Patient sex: M
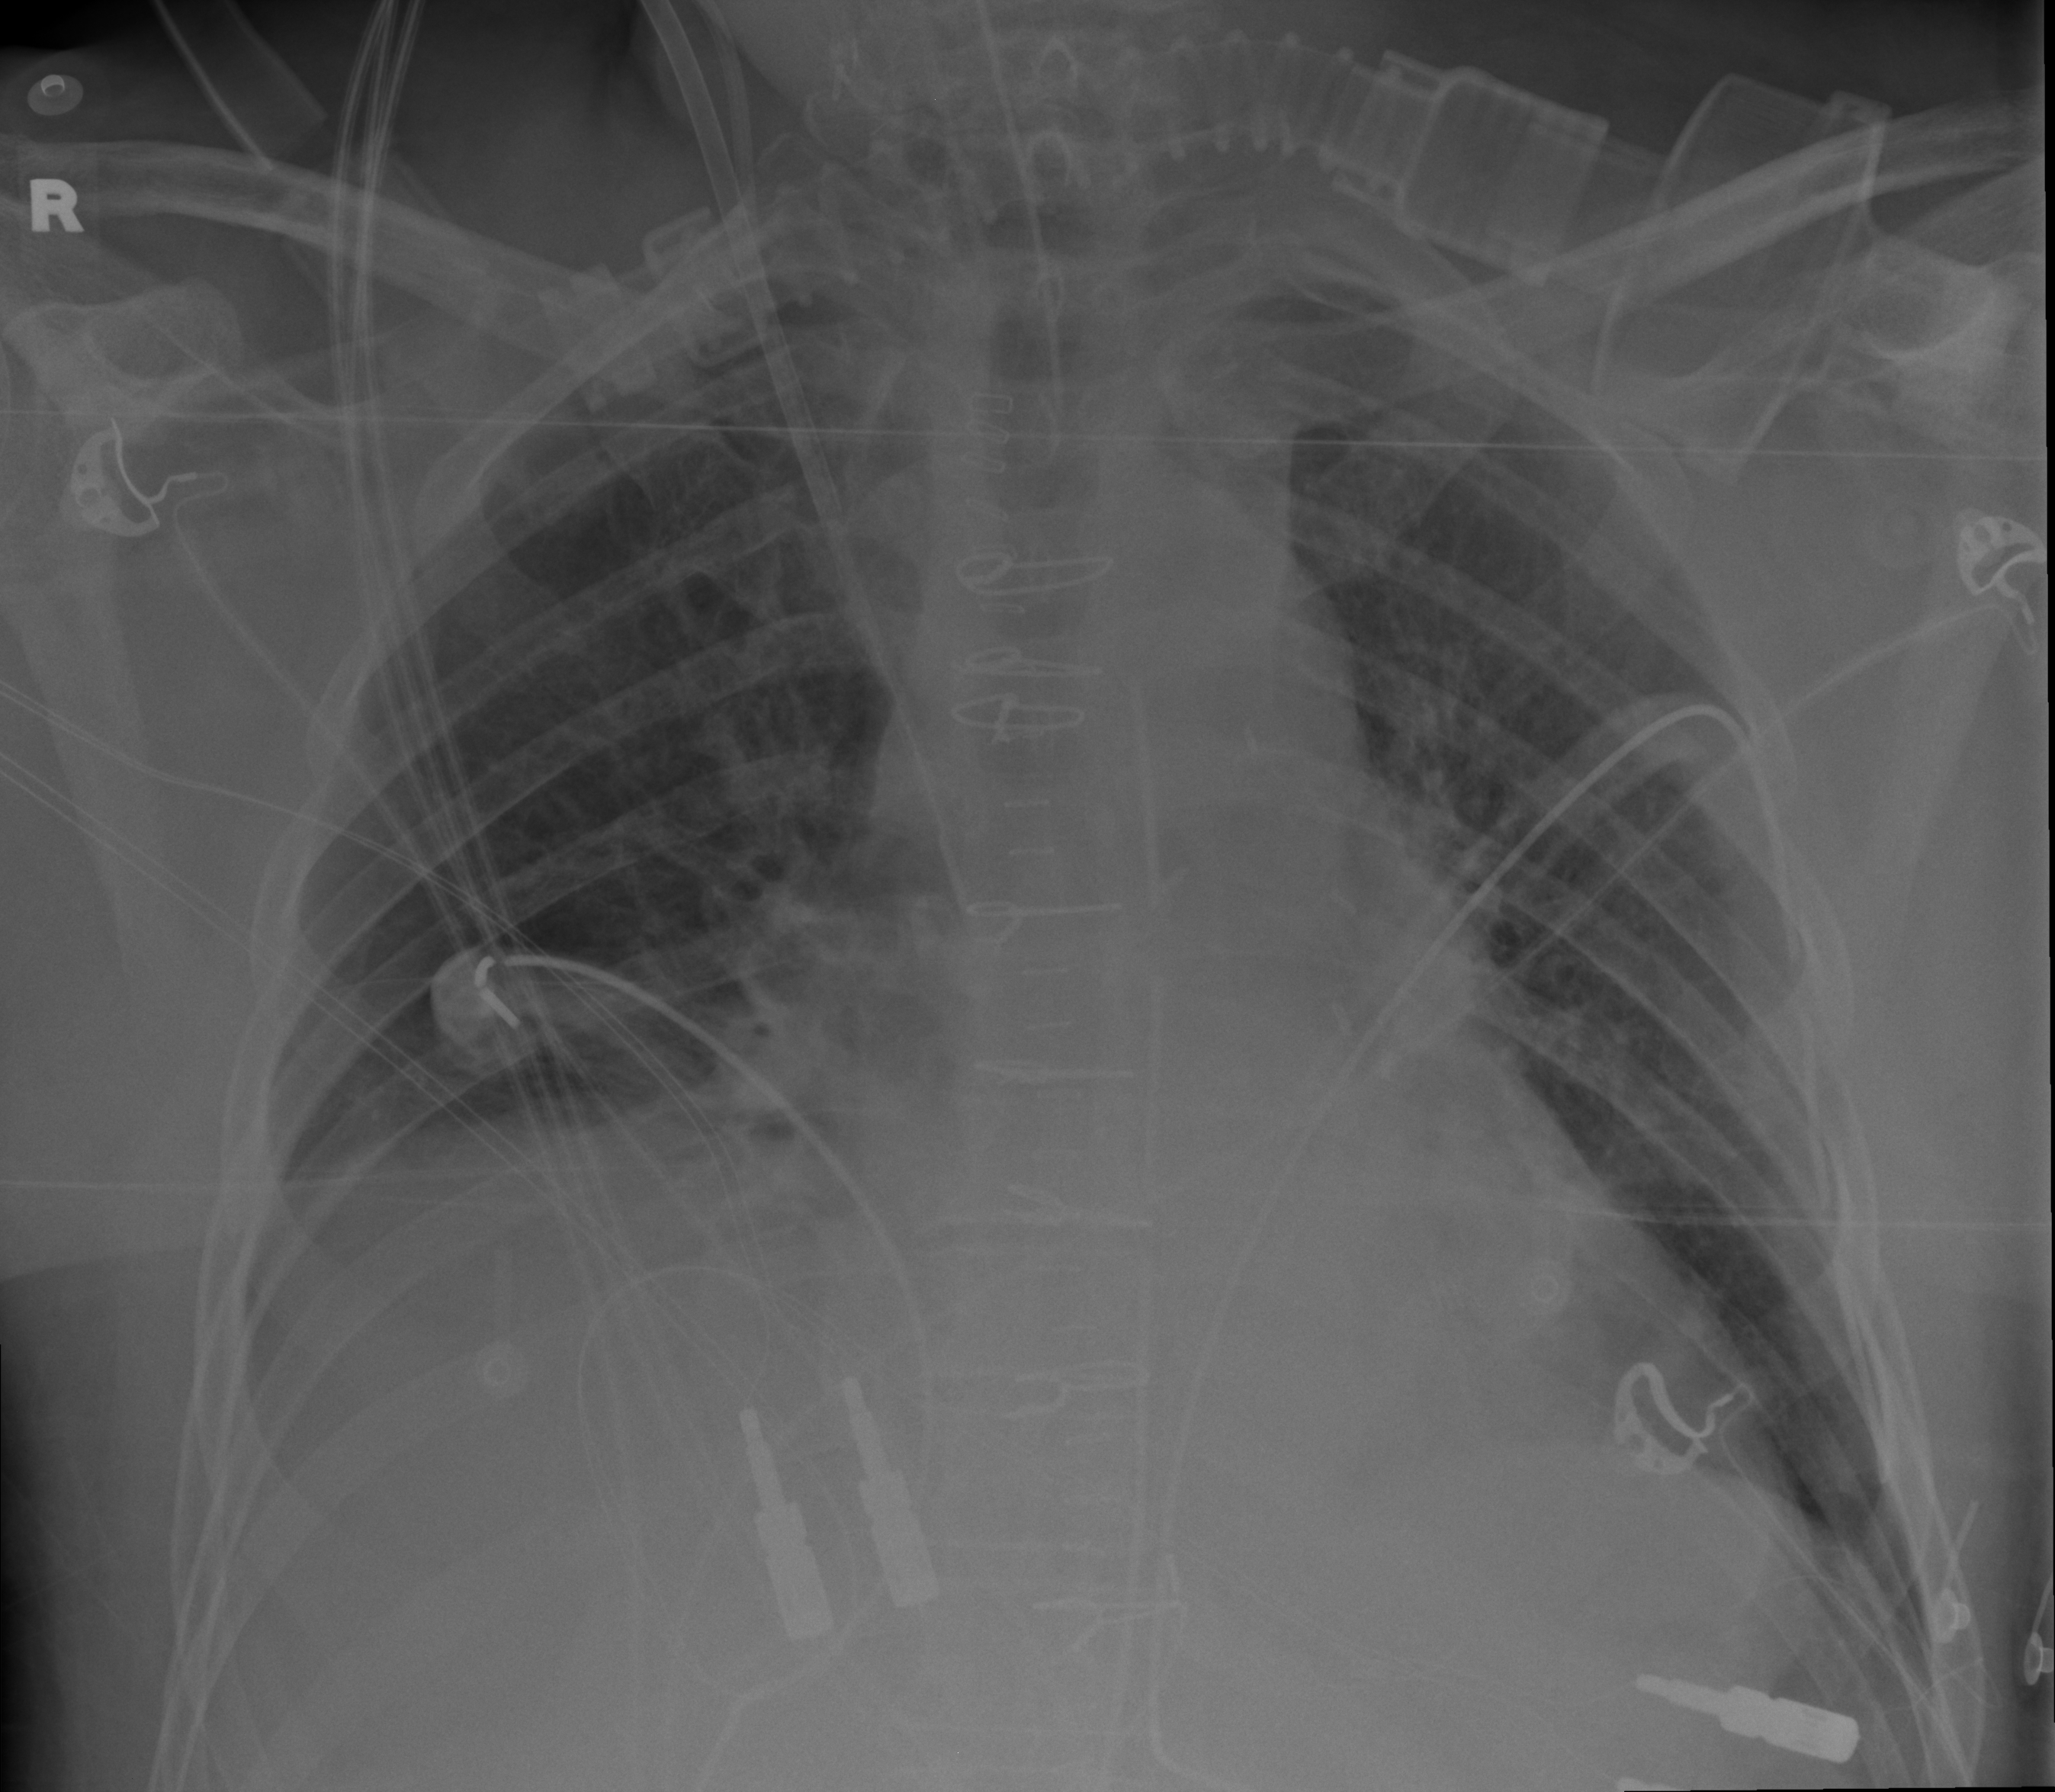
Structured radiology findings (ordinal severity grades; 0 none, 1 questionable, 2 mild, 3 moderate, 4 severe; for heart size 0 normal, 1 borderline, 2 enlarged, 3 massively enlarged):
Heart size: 1
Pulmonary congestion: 2
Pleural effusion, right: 1
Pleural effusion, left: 0
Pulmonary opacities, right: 0
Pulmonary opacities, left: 0
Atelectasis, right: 2
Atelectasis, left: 0